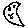
Label: moon